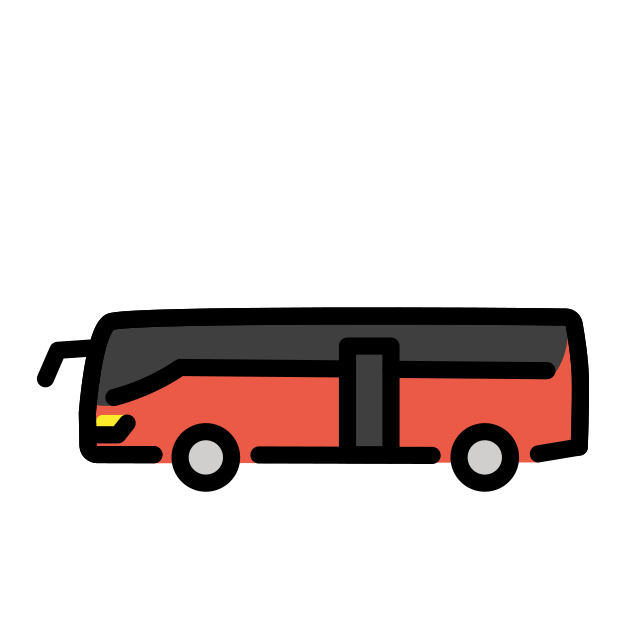
bus